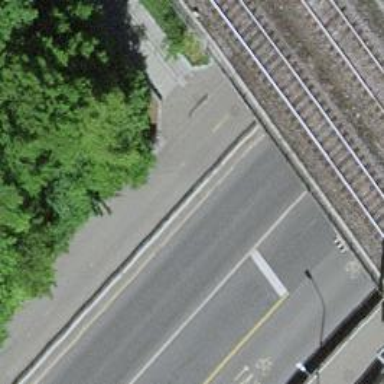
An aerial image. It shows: Road with traffic signals.